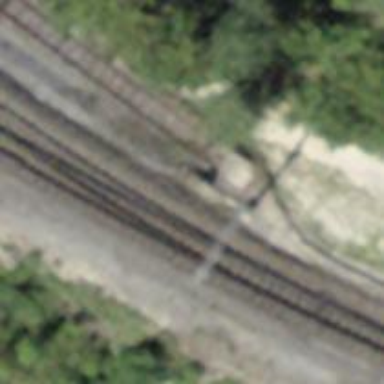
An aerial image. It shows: Railway buffer stop.